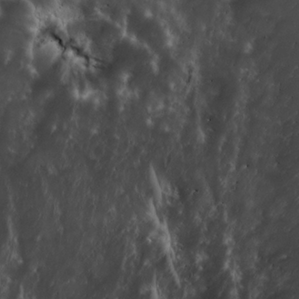
Label: non_frost